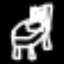
Label: bed